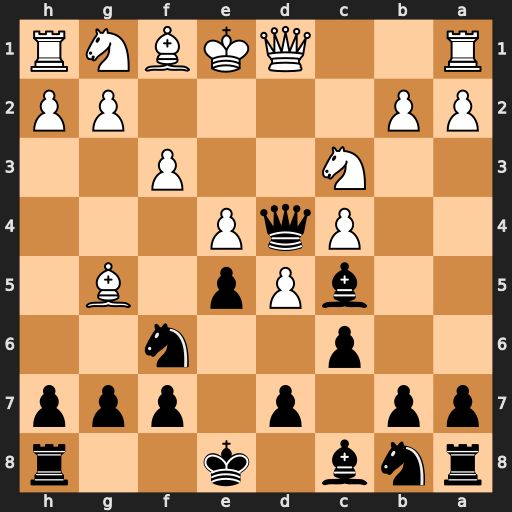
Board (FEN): rnb1k2r/pp1p1ppp/2p2n2/2bPp1B1/2PqP3/2N2P2/PP4PP/R2QKBNR
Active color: b
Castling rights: KQkq
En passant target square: -
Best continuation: Qf2#